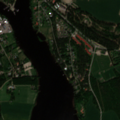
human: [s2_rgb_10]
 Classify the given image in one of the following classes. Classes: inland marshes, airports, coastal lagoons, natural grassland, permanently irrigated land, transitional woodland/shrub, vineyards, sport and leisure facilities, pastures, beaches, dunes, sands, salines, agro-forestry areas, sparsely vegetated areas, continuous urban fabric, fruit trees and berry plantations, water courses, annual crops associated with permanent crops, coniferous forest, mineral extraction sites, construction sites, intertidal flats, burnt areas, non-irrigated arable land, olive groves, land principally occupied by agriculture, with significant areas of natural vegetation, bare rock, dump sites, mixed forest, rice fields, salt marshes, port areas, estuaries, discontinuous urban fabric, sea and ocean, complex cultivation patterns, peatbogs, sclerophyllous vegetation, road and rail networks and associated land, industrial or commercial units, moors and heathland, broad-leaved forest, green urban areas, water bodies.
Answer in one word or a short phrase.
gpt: discontinuous urban fabric, non-irrigated arable land, land principally occupied by agriculture, with significant areas of natural vegetation, mixed forest, water bodies